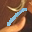
Label: 1